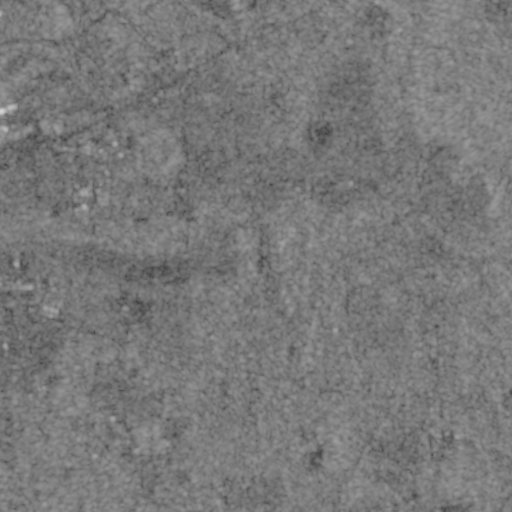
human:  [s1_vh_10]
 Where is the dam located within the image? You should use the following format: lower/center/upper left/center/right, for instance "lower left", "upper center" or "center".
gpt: The dam is located in the upper left of the image.
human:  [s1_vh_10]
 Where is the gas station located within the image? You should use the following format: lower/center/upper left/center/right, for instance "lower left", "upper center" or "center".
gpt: The gas station is located in the center left of the image.
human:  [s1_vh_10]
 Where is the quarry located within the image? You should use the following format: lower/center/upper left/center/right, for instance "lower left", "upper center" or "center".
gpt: The quarry is located in the lower right of the image.
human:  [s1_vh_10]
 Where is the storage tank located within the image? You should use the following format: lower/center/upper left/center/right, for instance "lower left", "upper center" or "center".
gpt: The storage tank is located in the upper left of the image.
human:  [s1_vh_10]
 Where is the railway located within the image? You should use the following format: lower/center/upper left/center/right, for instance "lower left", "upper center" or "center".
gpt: The railway is located in the lower left of the image.
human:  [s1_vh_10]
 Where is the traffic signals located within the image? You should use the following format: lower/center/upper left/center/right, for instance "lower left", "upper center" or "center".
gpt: The traffic signals is located in the upper left of the image.
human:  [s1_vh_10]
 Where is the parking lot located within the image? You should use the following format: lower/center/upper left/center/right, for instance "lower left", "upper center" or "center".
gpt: There is no parking lot in the image.

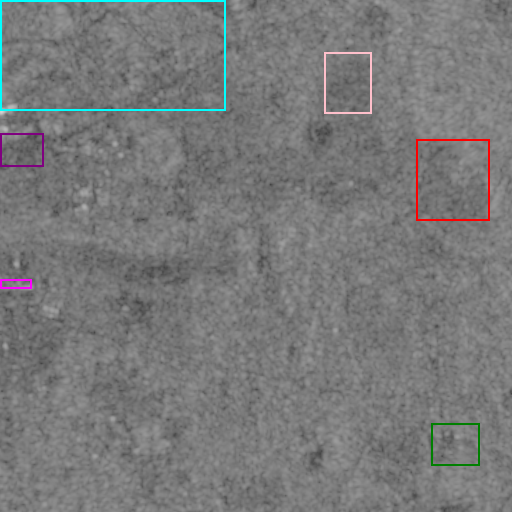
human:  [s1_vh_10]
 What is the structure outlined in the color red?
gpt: The structure outlined in red is a crop field.
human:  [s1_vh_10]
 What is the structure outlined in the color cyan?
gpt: The structure outlined in cyan is a park.
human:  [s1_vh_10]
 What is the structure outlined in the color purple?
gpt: The structure outlined in purple is a parking lot.
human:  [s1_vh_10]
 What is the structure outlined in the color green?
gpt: The structure outlined in green is a quarry.
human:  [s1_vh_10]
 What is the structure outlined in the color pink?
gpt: The structure outlined in pink is a solar farm.
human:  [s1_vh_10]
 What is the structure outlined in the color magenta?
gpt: The structure outlined in magenta is a building.
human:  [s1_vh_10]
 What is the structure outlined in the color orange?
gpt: There is no orange outline.